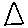
Label: triangle